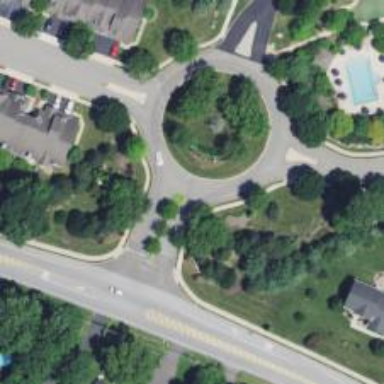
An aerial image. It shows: Residential road with roundabout.